Question: I have created an ERD (Entity-Relationship Diagram) using ArgoUML and I wish to create two operations within a class which both have a 'void' return type. However, I am only able to create one operation which returns a 'void' type.
For example:

I am able to set the return type of 'bookInitial()' to 'void' but whenever I try to set the return type of 'bookFollowUp()' to 'void', the option is not available.
Having checked with other classes in the project, it would appear that each class only allows one object to have a 'void' return type - is this true for all classes?
Is there is there a way to assign the 'void' return type to more than one operation?
Thank you.
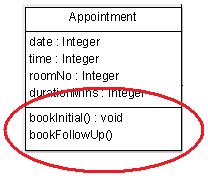
Answer: ArgoUML is a UML modeling tool, so it doesn't have E-R diagrams. You were probably working with UML Class Diagrams.
What version of ArgoUML are you using? If that really doesn't work, and you're running the latest version (0.32.2), it sounds like a bug which should be reported at <URL>